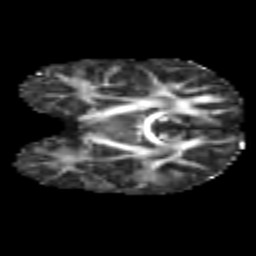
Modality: FA
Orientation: coronal
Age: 7
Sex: male
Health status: healthy